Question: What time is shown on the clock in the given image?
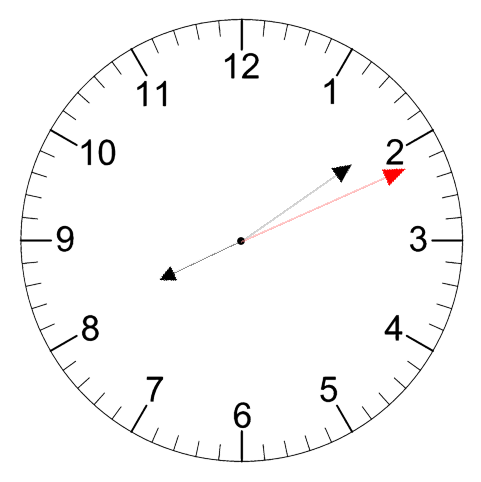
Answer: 08:09:11